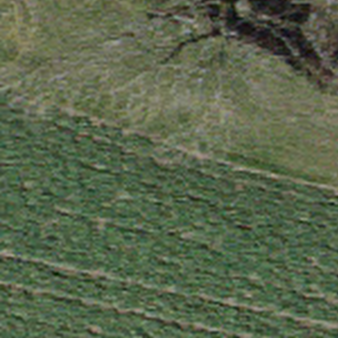
Label: other